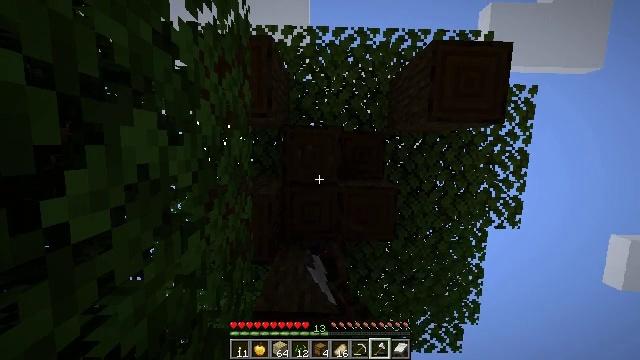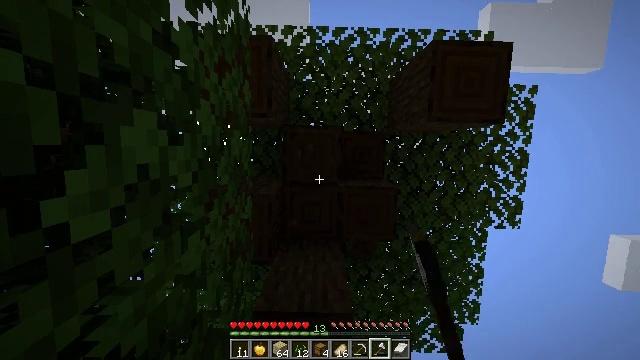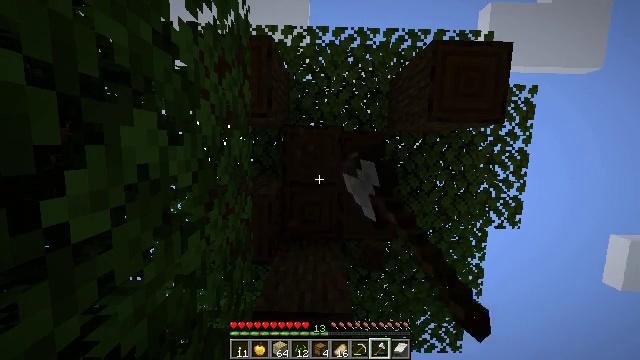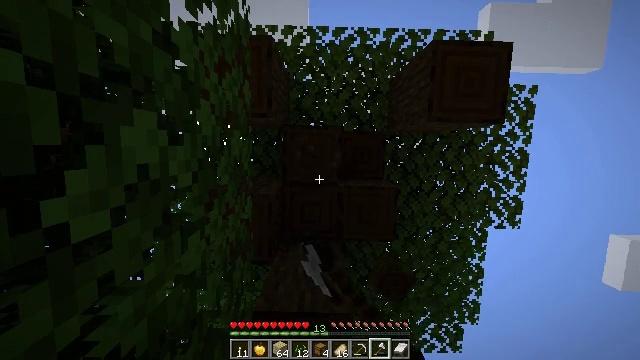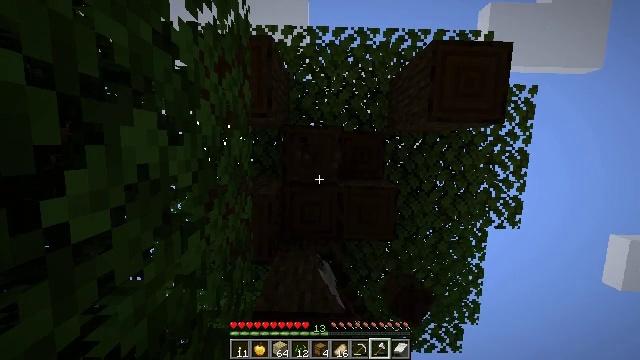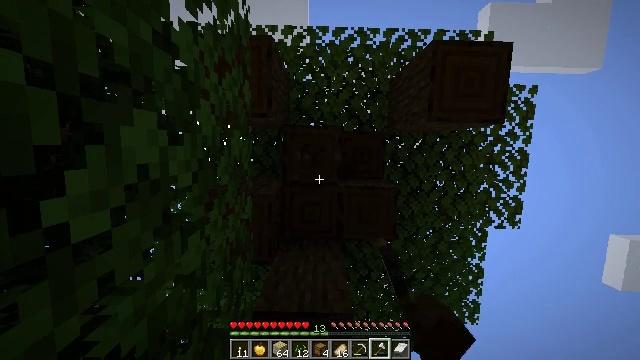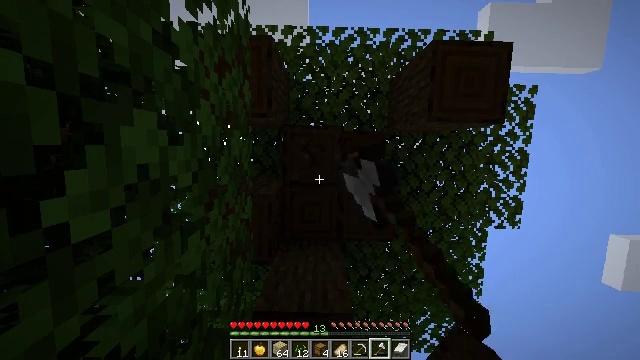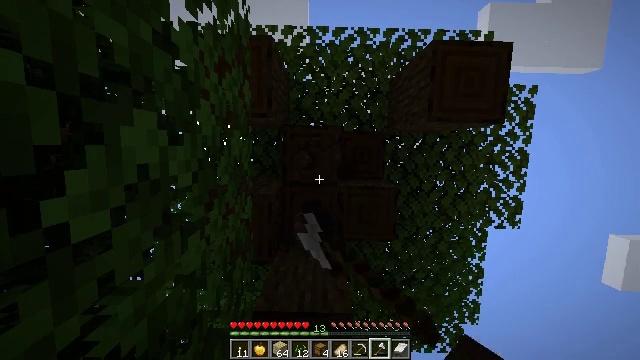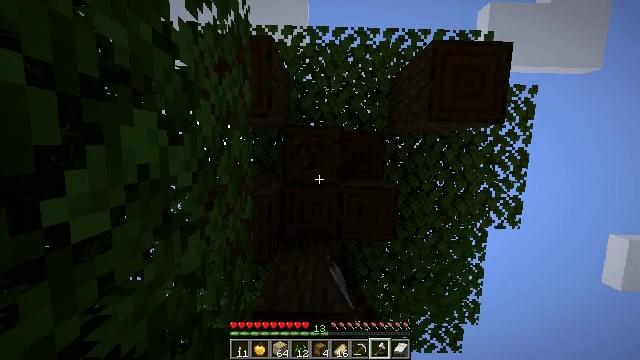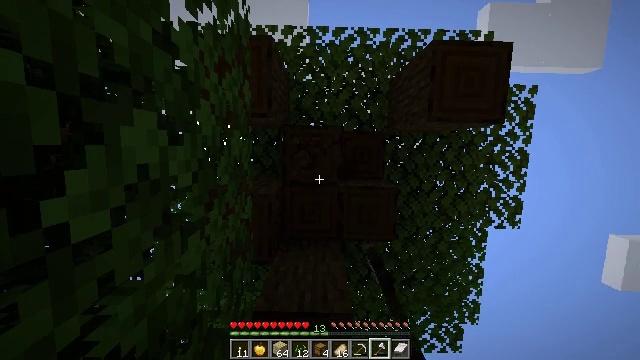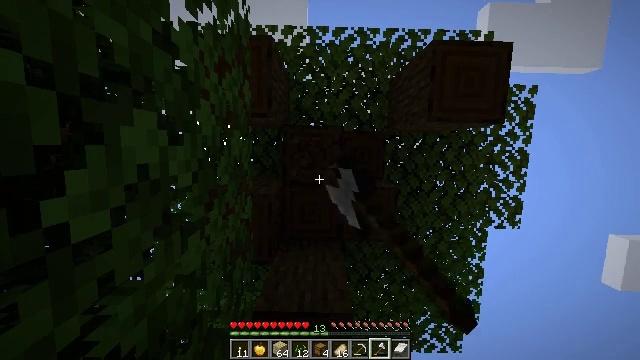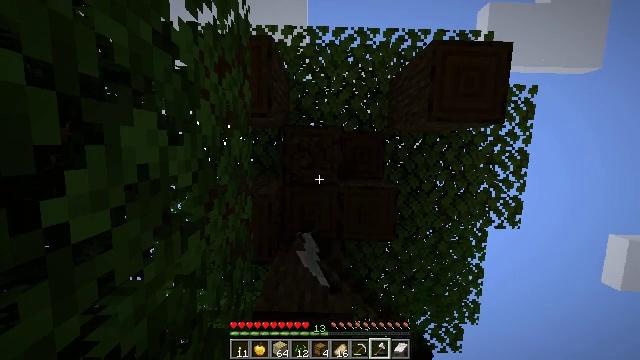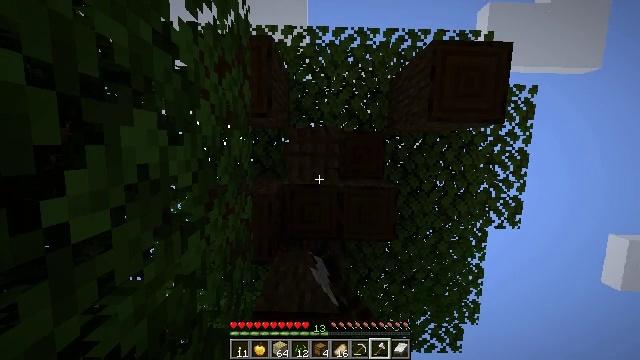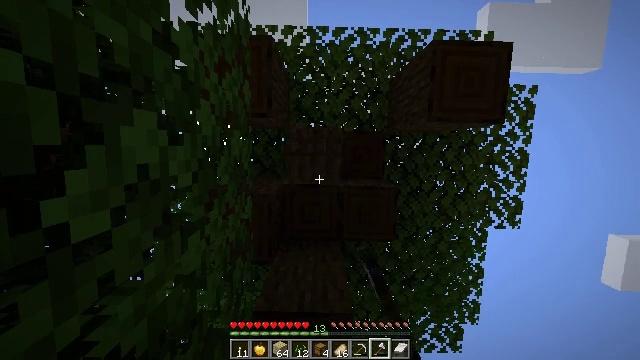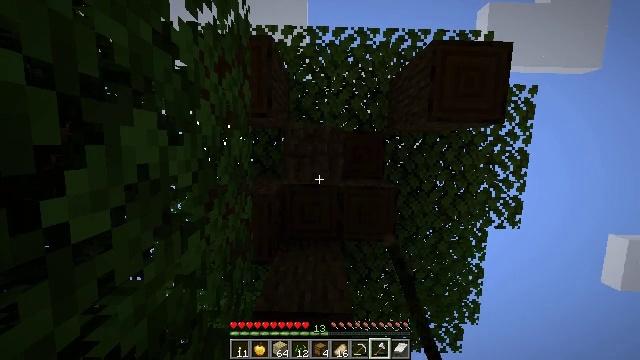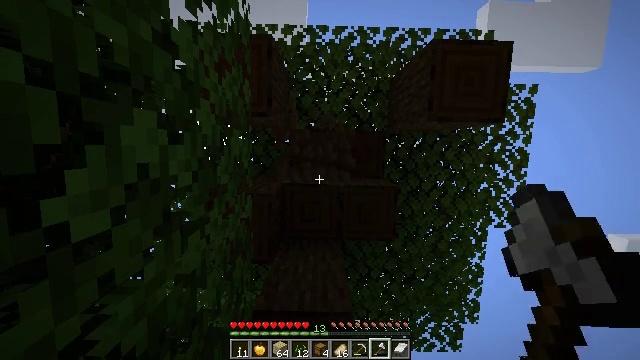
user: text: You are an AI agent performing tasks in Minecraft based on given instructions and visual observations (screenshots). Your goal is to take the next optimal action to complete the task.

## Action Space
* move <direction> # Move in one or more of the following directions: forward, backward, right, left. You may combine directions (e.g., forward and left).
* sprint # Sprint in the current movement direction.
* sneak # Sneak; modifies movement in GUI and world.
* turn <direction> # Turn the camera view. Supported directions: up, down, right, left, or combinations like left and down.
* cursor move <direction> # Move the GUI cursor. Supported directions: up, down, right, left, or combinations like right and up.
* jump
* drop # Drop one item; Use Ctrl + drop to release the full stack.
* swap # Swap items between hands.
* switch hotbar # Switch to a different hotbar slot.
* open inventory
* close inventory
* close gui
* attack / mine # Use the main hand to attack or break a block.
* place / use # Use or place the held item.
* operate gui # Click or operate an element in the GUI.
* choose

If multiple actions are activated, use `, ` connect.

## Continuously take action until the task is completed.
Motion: motion action
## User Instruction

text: Break the dark oak log in the forest.
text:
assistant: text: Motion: attack / mine
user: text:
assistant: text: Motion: attack / mine
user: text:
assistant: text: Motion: attack / mine
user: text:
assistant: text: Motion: attack / mine
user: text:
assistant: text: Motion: attack / mine
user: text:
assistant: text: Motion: attack / mine
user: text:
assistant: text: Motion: attack / mine
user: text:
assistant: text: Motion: attack / mine
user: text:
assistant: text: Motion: attack / mine
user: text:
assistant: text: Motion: attack / mine
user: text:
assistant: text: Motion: attack / mine
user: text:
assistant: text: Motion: attack / mine
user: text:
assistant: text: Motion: attack / mine
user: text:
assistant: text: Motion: attack / mine
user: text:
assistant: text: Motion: attack / mine
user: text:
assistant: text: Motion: attack / mine
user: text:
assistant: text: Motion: attack / mine
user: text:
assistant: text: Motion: attack / mine
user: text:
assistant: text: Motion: attack / mine
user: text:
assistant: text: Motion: attack / mine
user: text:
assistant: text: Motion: attack / mine
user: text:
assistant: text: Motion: attack / mine
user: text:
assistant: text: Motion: attack / mine
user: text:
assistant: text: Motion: attack / mine
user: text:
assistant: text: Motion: attack / mine
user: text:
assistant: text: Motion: attack / mine
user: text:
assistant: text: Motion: attack / mine
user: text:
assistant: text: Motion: attack / mine
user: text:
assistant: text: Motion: attack / mine
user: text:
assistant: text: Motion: attack / mine